Field crop: maize
Growth stage: 2
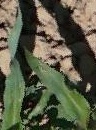
Species: maize